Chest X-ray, AP view. Patient: 23 years old, sex M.
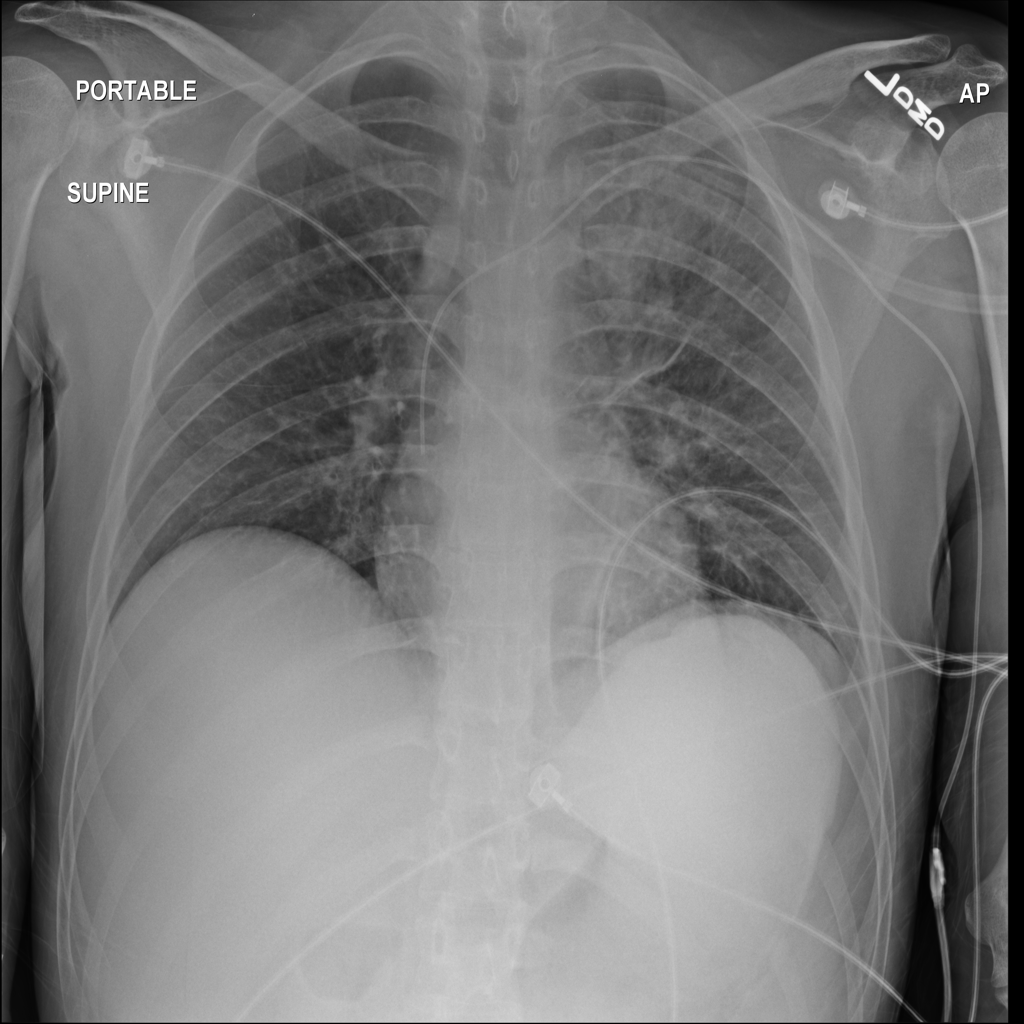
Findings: No Finding